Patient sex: M
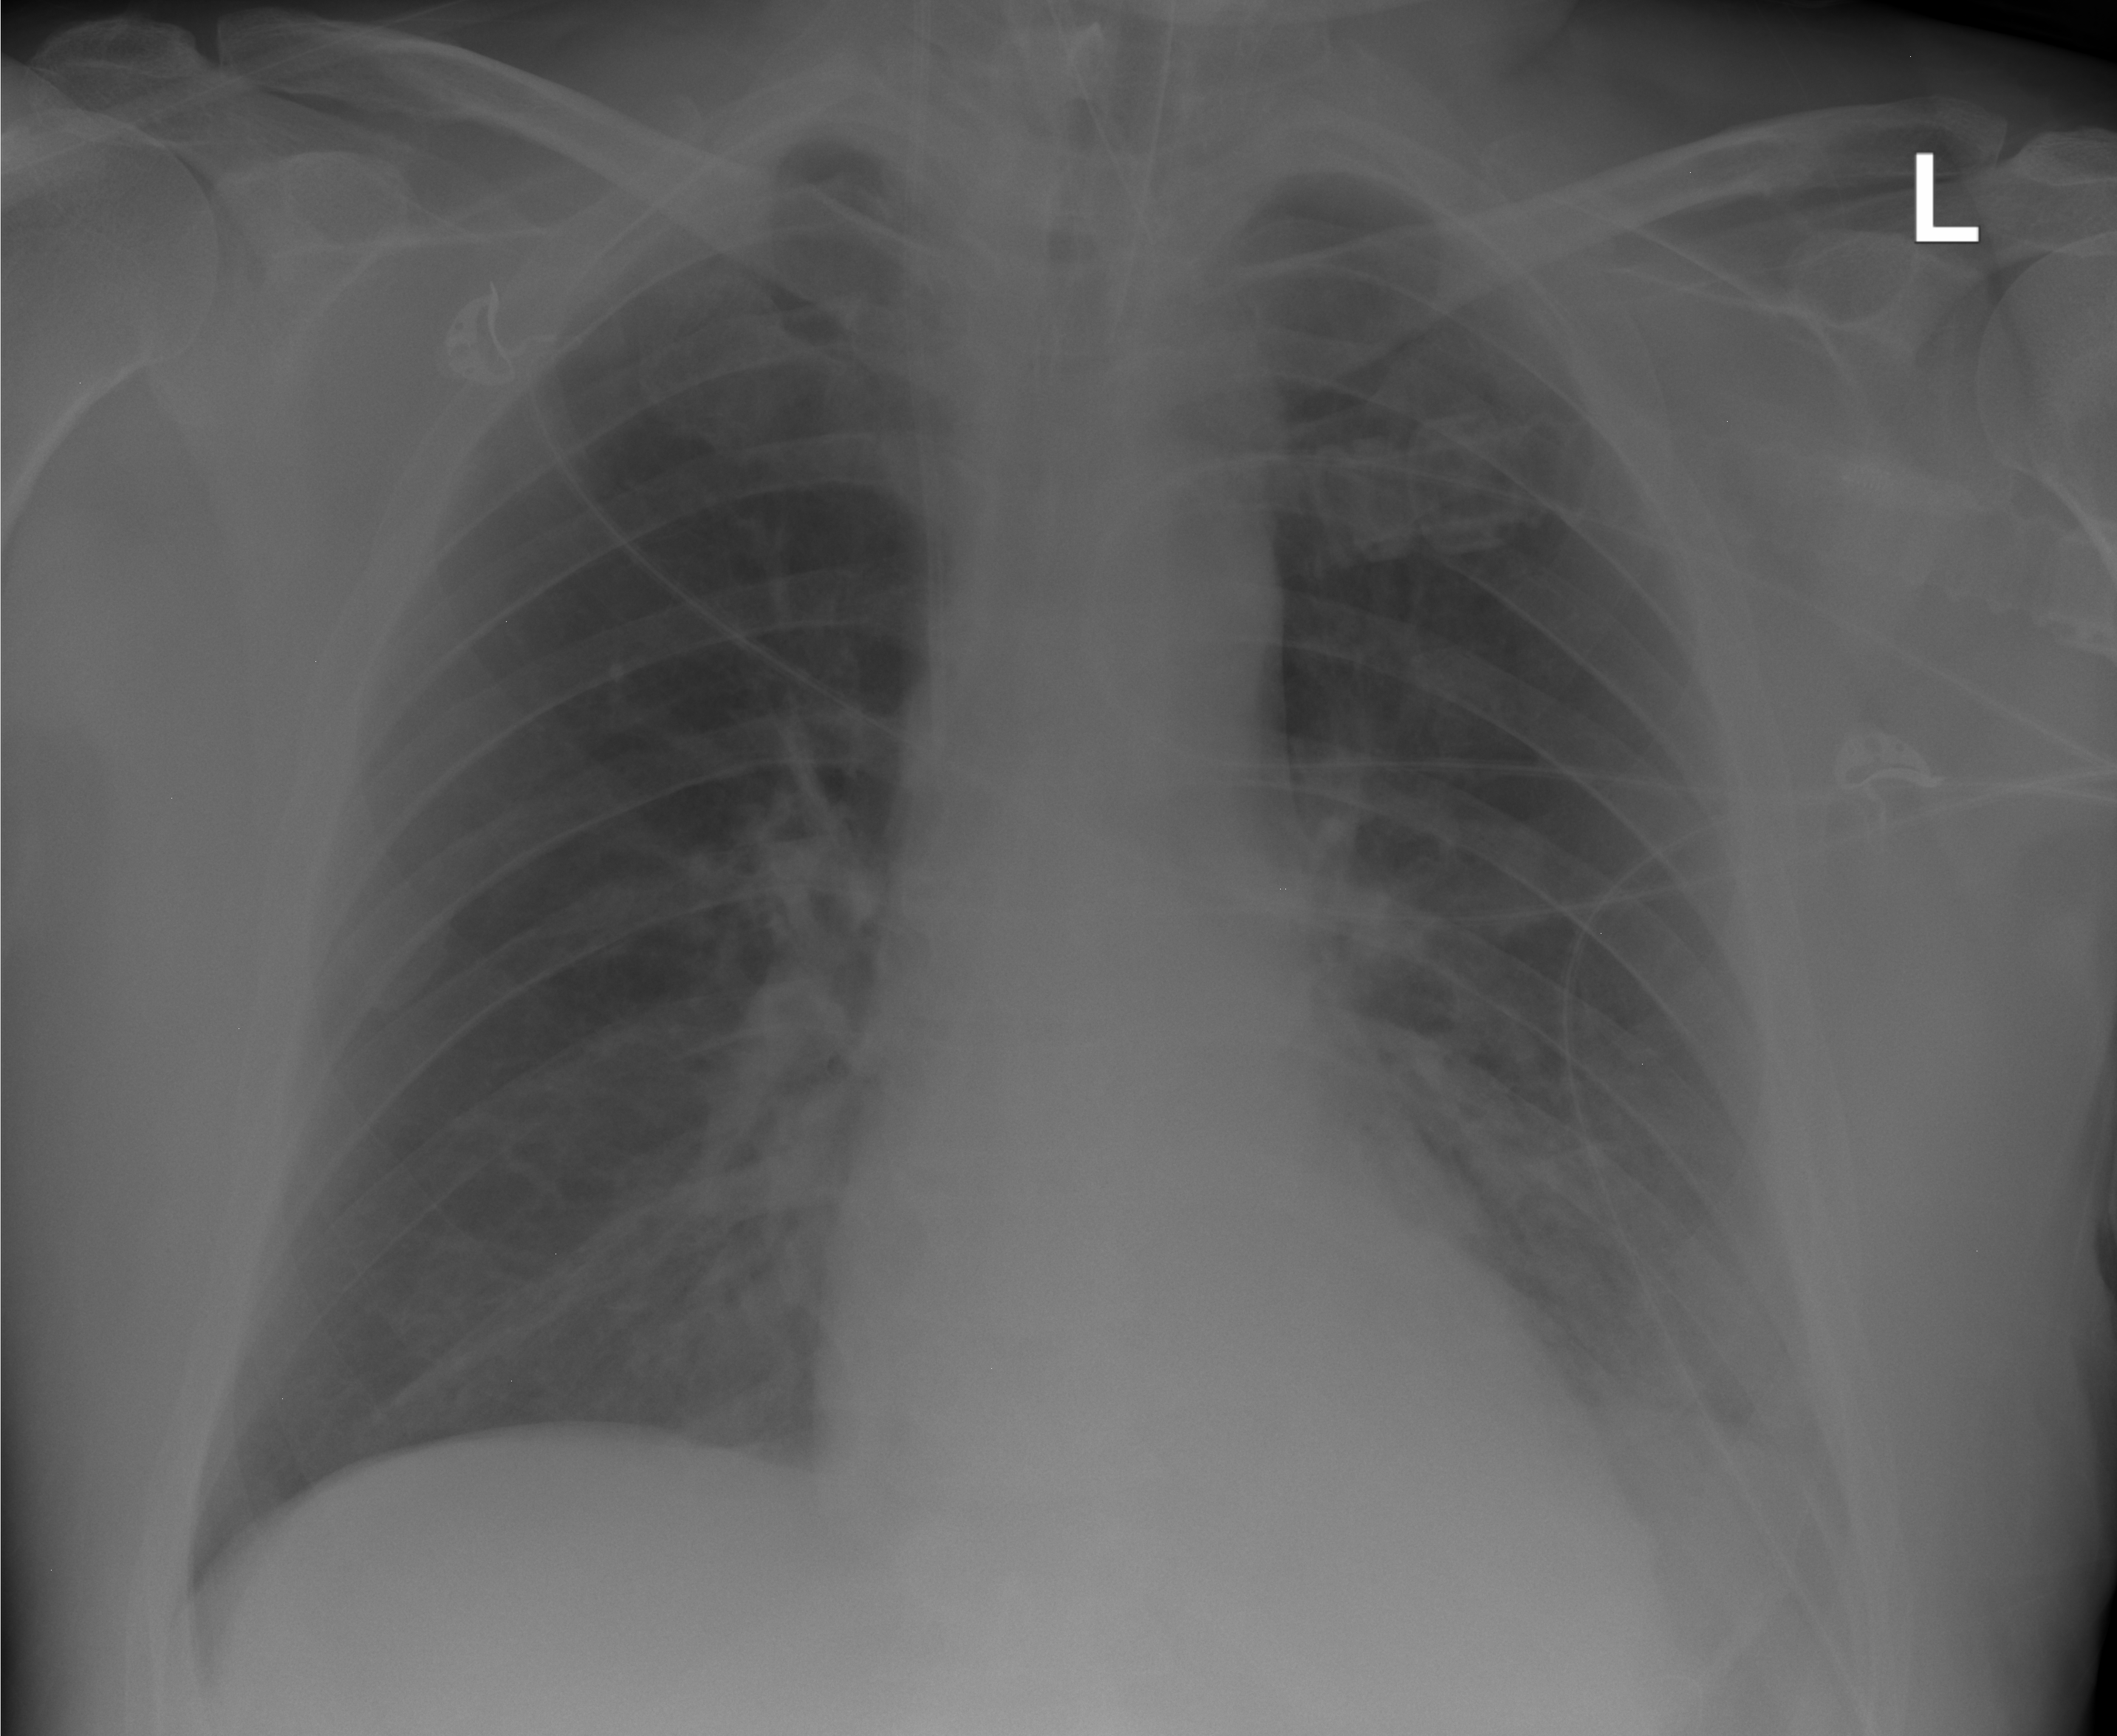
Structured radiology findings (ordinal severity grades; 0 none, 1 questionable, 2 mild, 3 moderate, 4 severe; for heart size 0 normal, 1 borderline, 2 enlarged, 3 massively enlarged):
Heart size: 0
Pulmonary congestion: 0
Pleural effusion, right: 0
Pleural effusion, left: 0
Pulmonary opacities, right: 0
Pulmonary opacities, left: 2
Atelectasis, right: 0
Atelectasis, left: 2